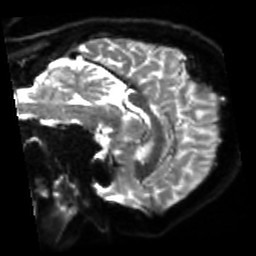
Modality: sbref
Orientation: sagittal
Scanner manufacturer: siemens
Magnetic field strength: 3 T
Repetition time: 4 s
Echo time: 0.0594 s